Field crop: maize
Growth stage: 2
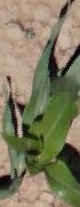
Species: maize